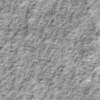
Label: not_dusty